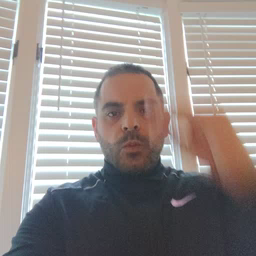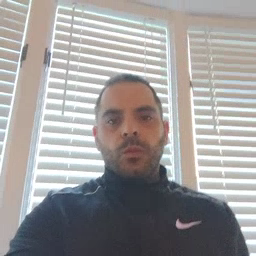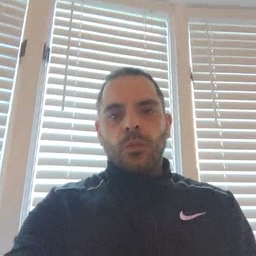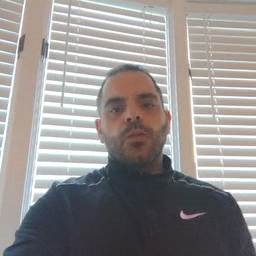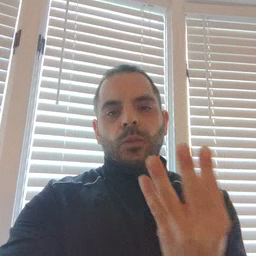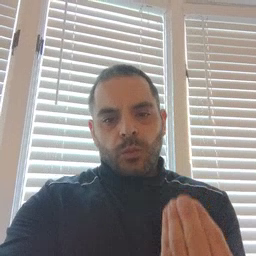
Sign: wet